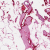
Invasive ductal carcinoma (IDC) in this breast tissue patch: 0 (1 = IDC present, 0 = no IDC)